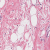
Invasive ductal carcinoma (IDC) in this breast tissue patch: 0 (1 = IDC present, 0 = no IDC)